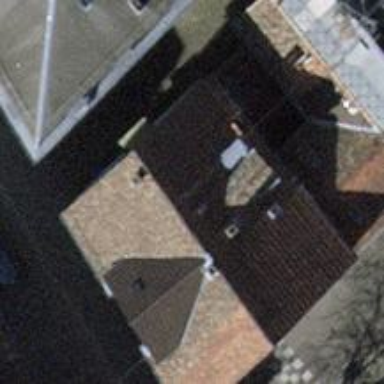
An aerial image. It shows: Restaurant.